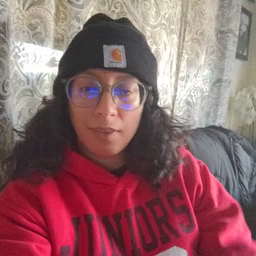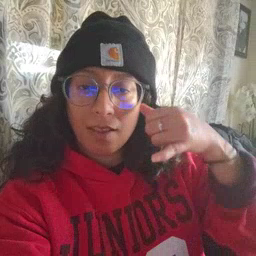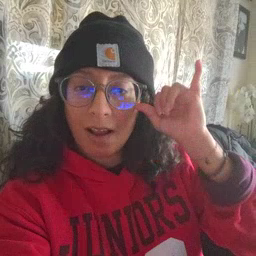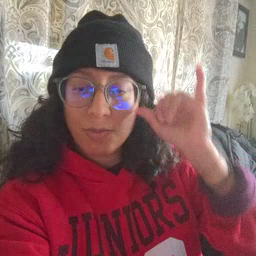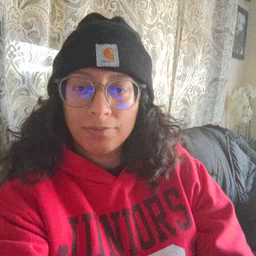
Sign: cow